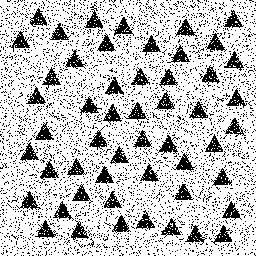
Squares: 0
Triangles: 52
Stars: 0
Total shapes: 52